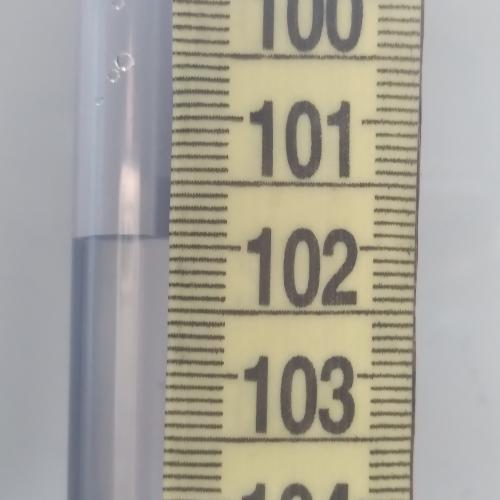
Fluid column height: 101.9 cm